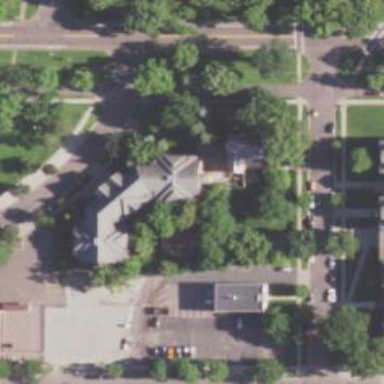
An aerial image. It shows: Dormitory building.